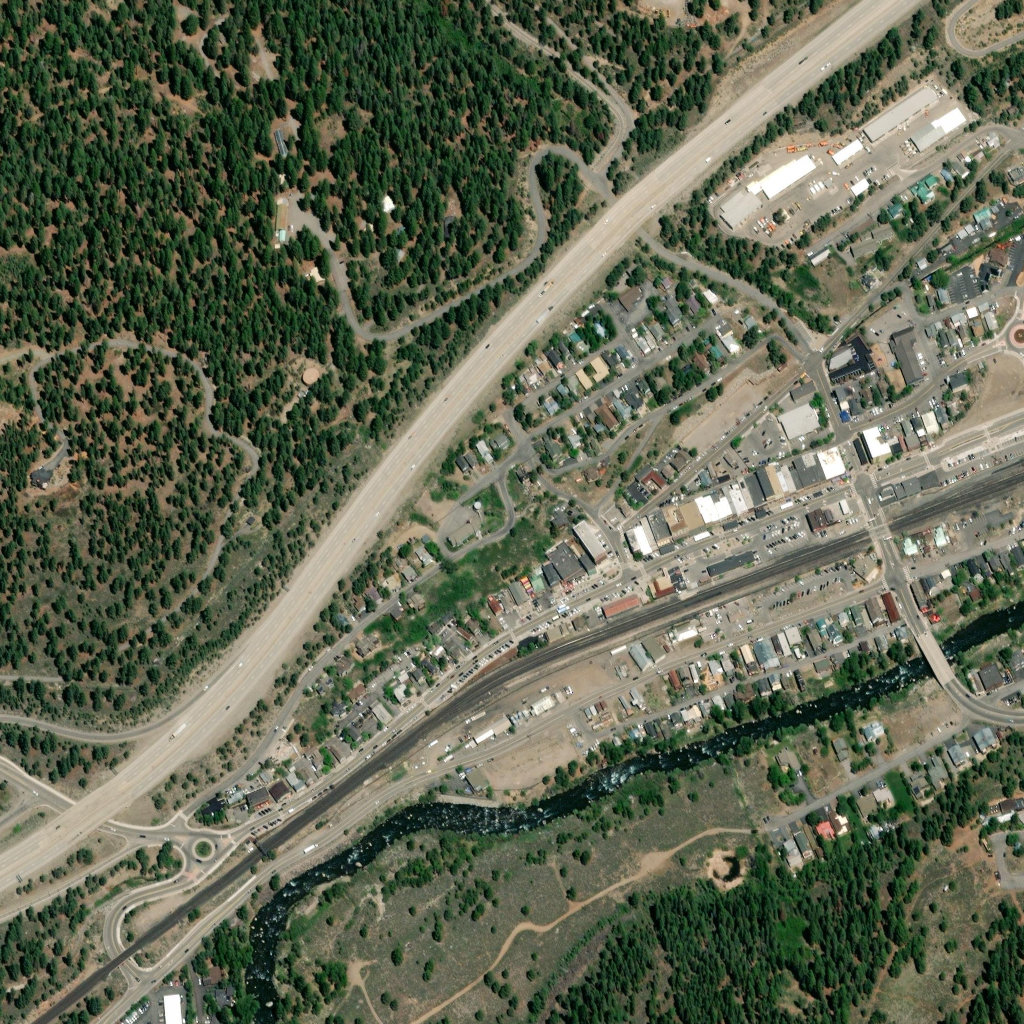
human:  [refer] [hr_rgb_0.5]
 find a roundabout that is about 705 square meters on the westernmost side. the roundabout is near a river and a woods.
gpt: <box>[[17, 80, 21, 84, 0]]</box>